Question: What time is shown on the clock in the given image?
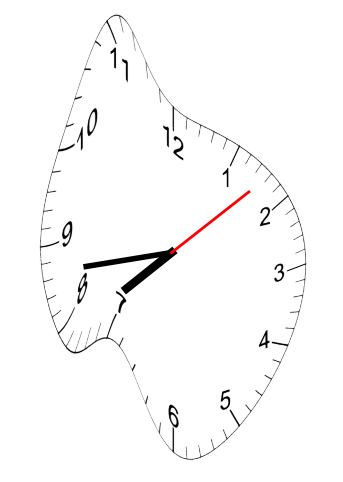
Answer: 07:43:08